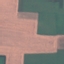
Land use / land cover class: AnnualCrop